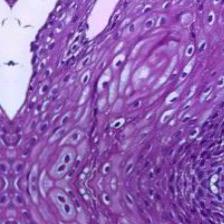
Diagnosis: Normal